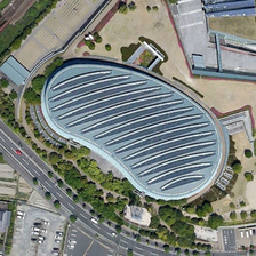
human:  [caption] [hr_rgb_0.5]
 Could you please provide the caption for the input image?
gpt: A large blue oval conference center with a street and a parking lot next to it.

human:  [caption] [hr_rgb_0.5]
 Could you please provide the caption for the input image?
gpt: On one side of the large oval blue conference center, there is a road and a parking lot.

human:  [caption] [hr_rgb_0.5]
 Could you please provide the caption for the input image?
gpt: On one side of the large oval blue conference center, there are roads and parking lots.

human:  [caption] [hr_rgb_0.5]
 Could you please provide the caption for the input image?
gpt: On the other side of the big blue oval conference center are streets and parking lots.

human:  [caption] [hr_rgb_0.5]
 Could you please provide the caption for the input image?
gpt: On one side of a large oval blue conference center is a road and a parking lot.